Question: I am very new to programming in general and in the last few weeks, I have been following along several tutorials of Angular applications from YouTube videos. Right now, I was building a blog according to the instructions of this video:
<URL>
Up until now, everything has worked. My code is exactly like his code, but for some reason i do not have the option to choose the '"downloadURL()"' method as he has done.

I have checked several times if i had forgotten anything.
Here is the code of the project that he wrote: <URL>
This is the component that causes trouble for me. As I said, my code looks exactly like his. The last two hours, i was looking for an answer but could not find anything, which is why i decided to ask here.
I apologize in advance if this may be dumb or if i need to attach more information about my code in here. If so, i will upload mine as well.
Thank you very much!
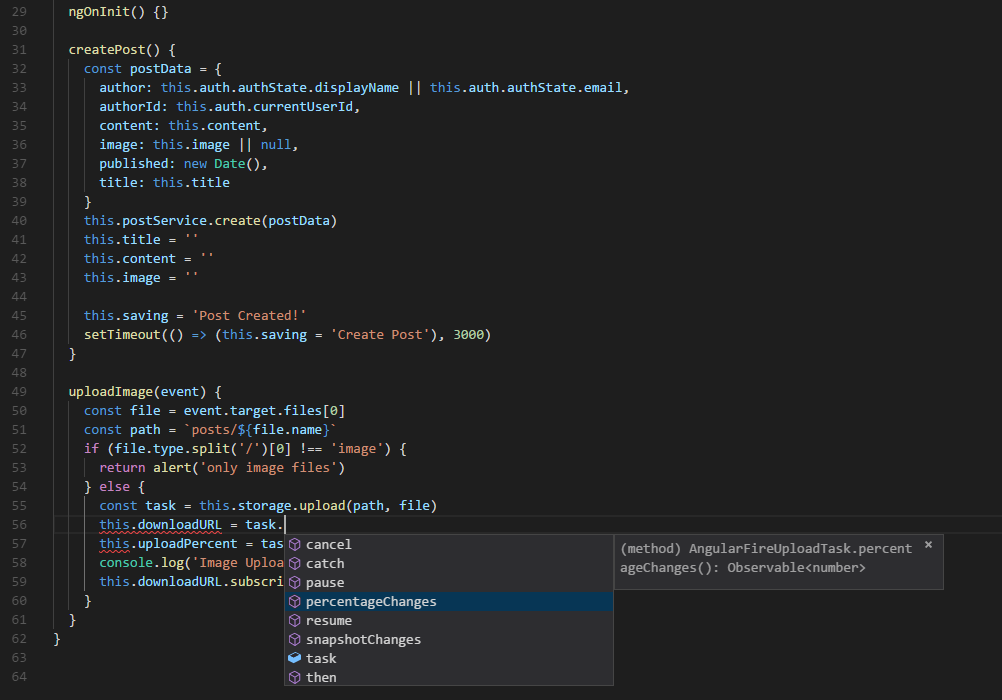
Answer: The 'task.downloadURL()' method has been removed in favor of 'ref.getDownloadURL()'. From this <URL>:
'''
this.downloadURL = fileRef.getDownloadURL() // And this one to actually grab the URL from the Ref
'''
Or (since you don't seem to track your 'fileRef' yet:
'''
task.snapshotChanges().pipe(
finalize(() => this.downloadURL = this.storage.ref(path).getDownloadURL() )
)
.subscribe()
'''